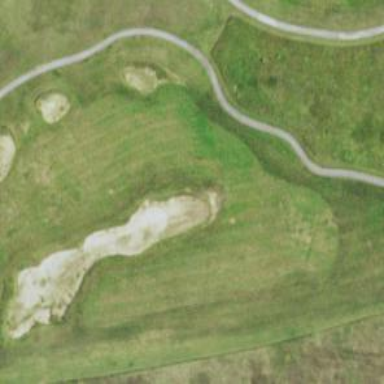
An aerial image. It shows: Sand bunker on golf course.